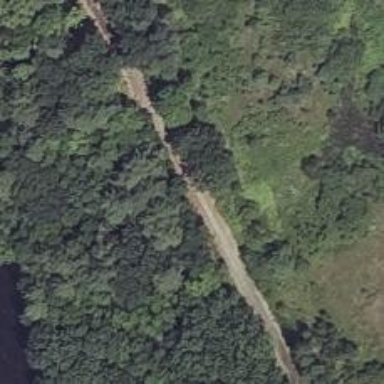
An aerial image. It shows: Disused railway path.